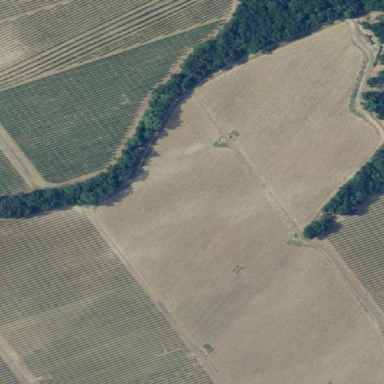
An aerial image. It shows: Vineyard where grapes are grown.